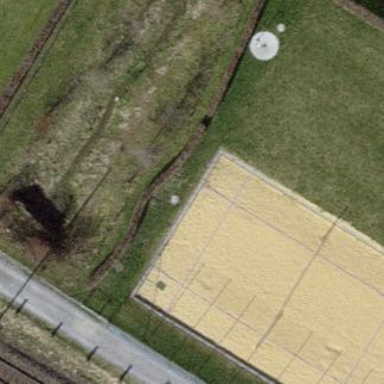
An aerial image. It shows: Sandy pitch designated for beach volleyball.